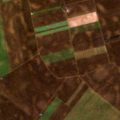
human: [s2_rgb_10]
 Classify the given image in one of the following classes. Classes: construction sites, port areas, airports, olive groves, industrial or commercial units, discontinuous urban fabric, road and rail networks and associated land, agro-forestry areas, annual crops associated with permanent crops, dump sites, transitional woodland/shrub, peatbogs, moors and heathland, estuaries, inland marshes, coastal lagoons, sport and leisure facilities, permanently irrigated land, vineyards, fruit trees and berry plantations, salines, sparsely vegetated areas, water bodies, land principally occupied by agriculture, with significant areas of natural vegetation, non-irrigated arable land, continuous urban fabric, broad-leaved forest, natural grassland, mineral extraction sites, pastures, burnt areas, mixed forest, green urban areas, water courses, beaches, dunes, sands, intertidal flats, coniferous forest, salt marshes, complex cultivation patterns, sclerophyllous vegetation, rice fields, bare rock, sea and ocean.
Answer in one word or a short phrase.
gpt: non-irrigated arable land